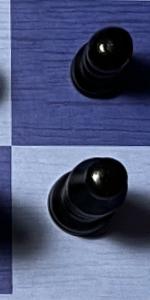
Label: Bishop_Black